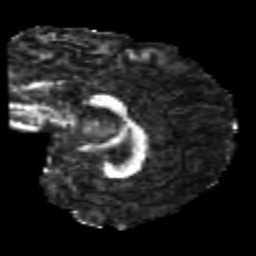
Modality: FA
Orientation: sagittal
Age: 21
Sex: male
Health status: healthy
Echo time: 0.074 s